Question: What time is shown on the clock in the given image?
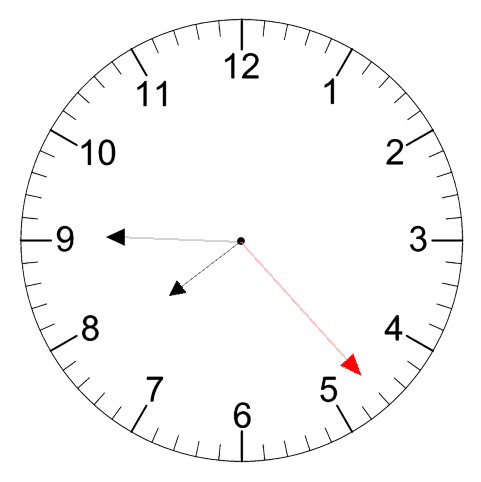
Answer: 07:45:23